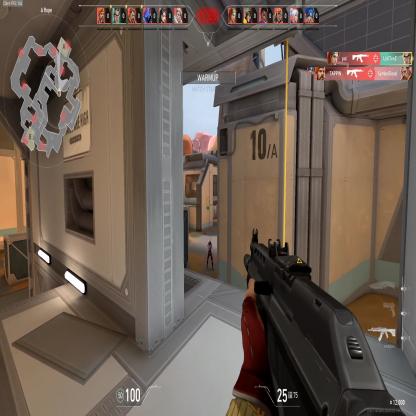
Label: enemy